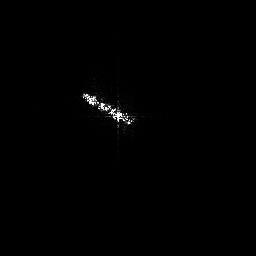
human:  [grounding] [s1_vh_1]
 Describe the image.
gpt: In the satellite image, there is  <ref>1 large ship </ref> <box>[[30, 33, 53, 51, 0]]</box> located at center.